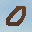
Label: 0